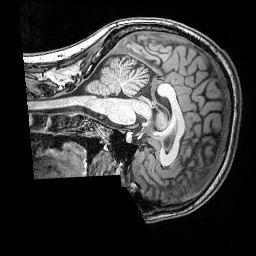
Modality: T1w
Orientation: sagittal
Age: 29
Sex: male
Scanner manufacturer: siemens
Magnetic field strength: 3 T
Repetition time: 2.53 s
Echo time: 0.00388 s